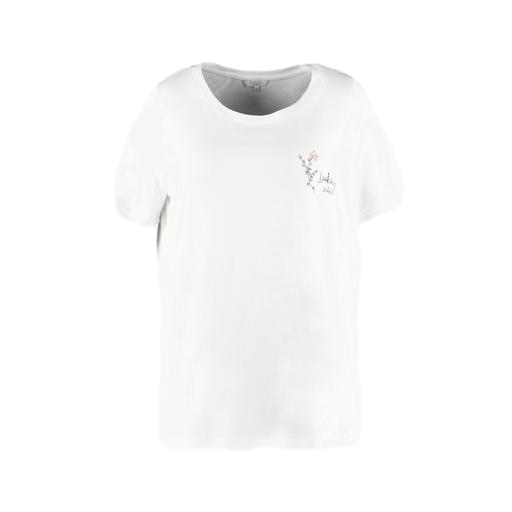
only white t-shirt, t-shirt twist graphic, white cat graphic tee, white background